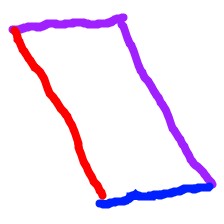
Shape: parallelogram